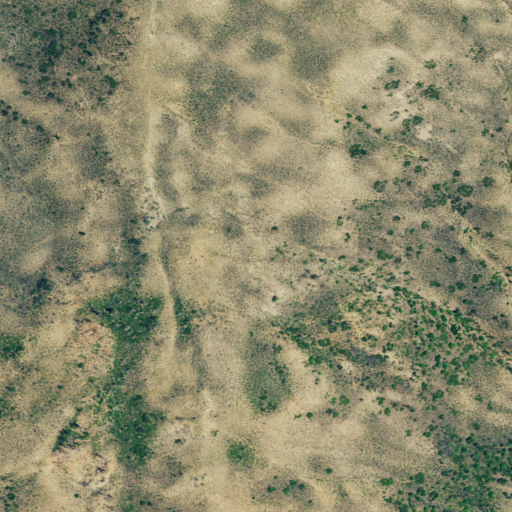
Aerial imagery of ridge(s) in California named Lone Pine Ridge containing shrub and grassland